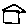
Label: house